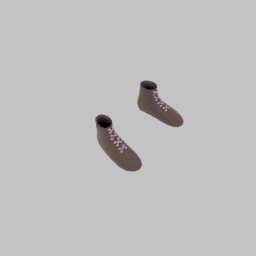
Label: people